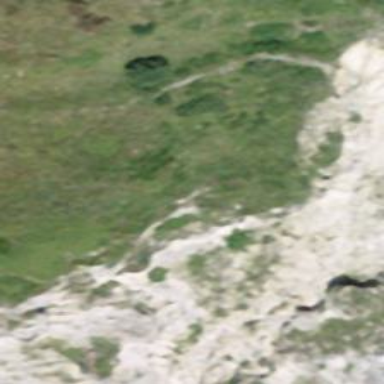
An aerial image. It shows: Natural cliff.